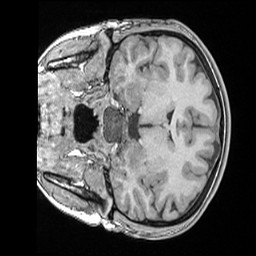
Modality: T1w
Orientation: coronal
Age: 15
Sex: female
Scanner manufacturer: siemens
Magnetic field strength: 1.5 T
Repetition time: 2.04 s
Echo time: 0.00308 s